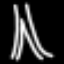
Label: The Eiffel Tower